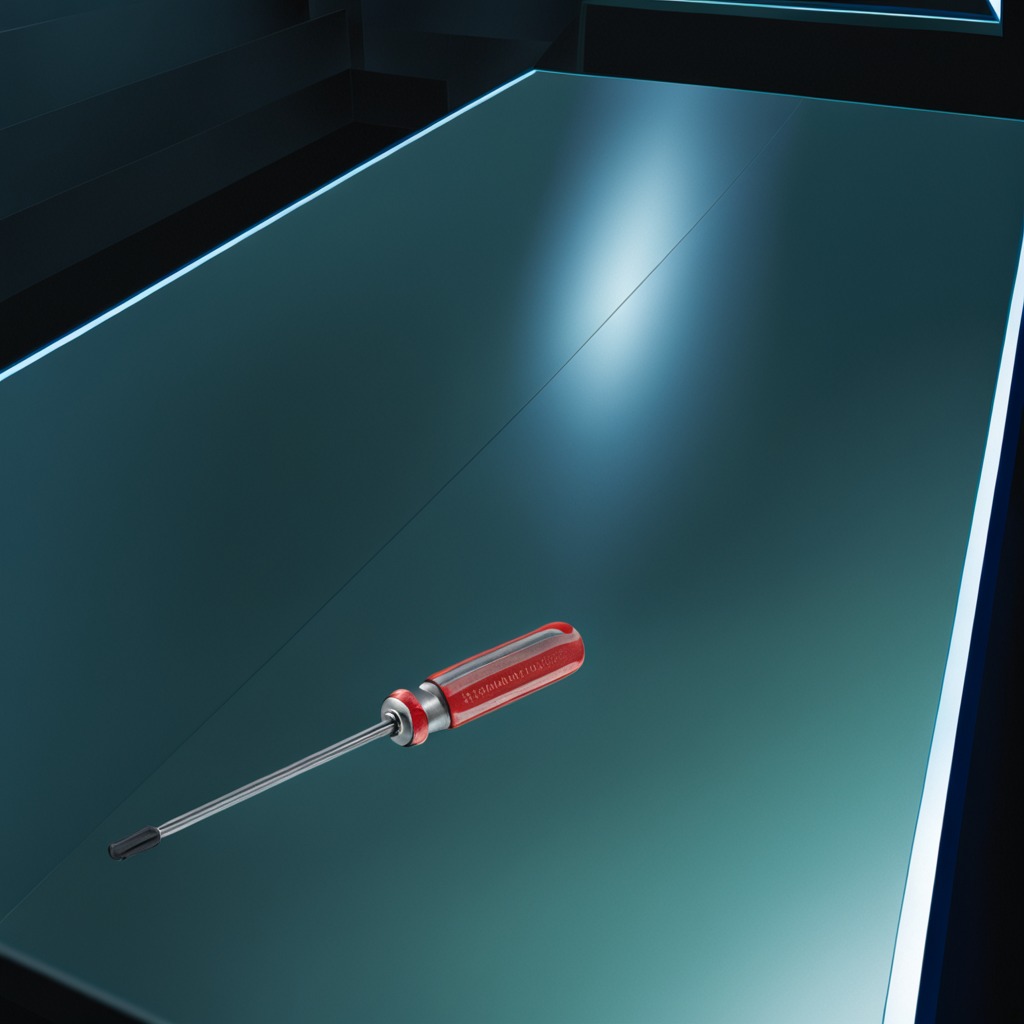
A screwdriver lying on the clean empty table in a railway signal maintenance room lit by harsh overhead fluorescents.